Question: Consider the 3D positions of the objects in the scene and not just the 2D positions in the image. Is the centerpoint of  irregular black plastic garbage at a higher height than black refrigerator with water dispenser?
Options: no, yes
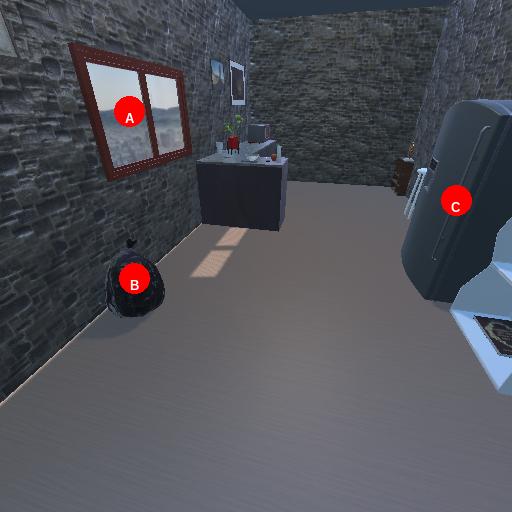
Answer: no